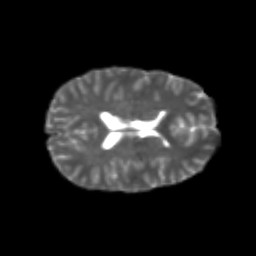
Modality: T2w
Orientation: axial
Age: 21
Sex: female
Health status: healthy
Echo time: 0.074 s